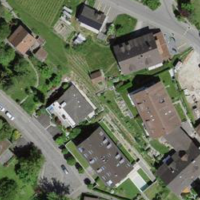
EUNIS habitat code: 55
Species observed at this site:
Salvia pratensis